Question: i was following the instruction on <URL>
but then, there's no icon attached for the application, so after the form is hidden, i cannot reshow the form, since there's no icon on the system tray,
how do i resolve this ?
here is my code
'''
private void Form1_Resize(object sender, EventArgs e)
{
if (FormWindowState.Minimized == this.WindowState)
{
notifyIcon1.Visible = true;
cmd.cetakSukses(ident.judul_App + " Diperkecil ke dalam System Tray");
notifyIcon1.BalloonTipText = ident.judul_App + " Diperkecil ke dalam System Tray";
notifyIcon1.BalloonTipTitle = ident.judul_App;
notifyIcon1.BalloonTipIcon = ToolTipIcon.Error;
notifyIcon1.ShowBalloonTip(500);
this.Hide();
}
else
{
}
}
'''
update :
i have attached the icon, and the icon still not showing on the system tray

and i figured how to make the form showing, i need to add the following code to 'notifyicon'
'''
private void notifyIcon1_DoubleClick(object sender, EventArgs e)
{
this.Show();
}
'''
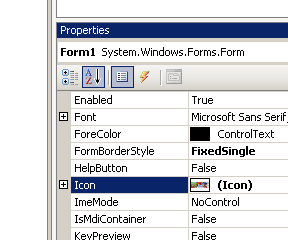
Answer: You can set the notify icon at design using the Properties sheet:

Or you can add/change the <URL> at runtime using the following code:
'''
notifyIcon1.Icon = new Icon("appicon.ico");
'''